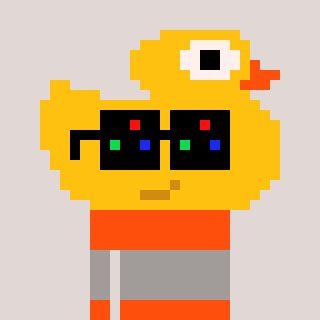
a pixel art character with square black sunglasses, a ducky-shaped head and a orange-colored body on a warm background